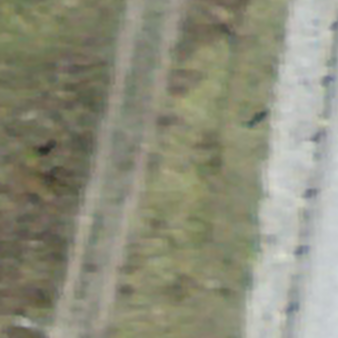
Label: other